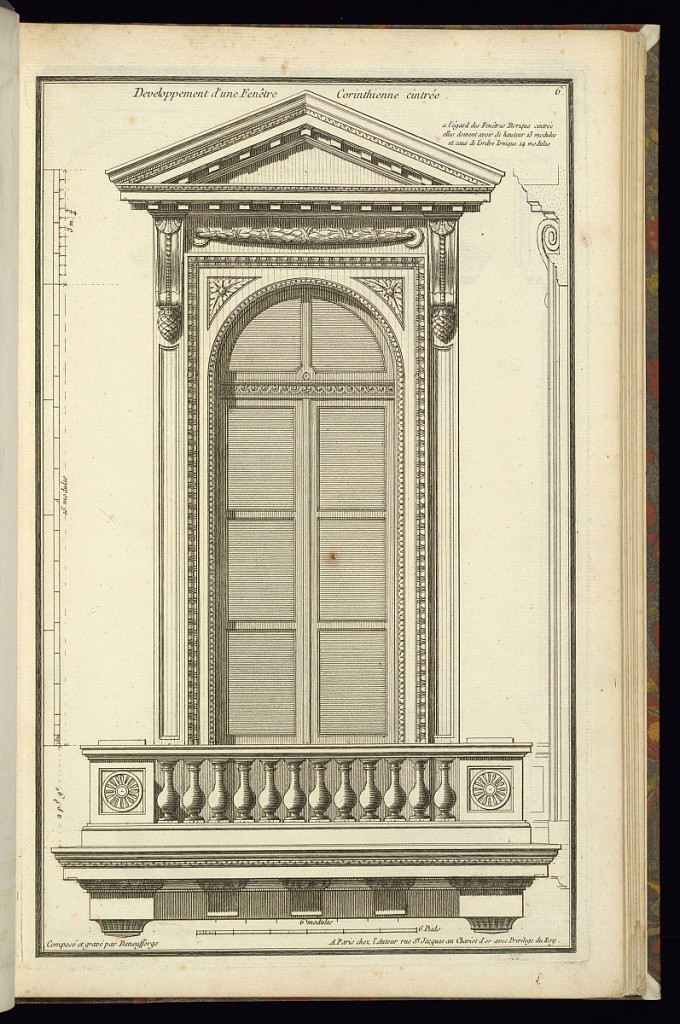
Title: Developpement d'une Fenêtre Corinthienne cintrée
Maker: Jean-François de Neufforge, Flemish, 1714–1791
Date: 1768
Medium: Engraving on paper
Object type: Print
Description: Elevation and profile of an arched window with a pediment and balustrade balconey decorated according to the principles of the Corinthian order. The plate is signed and numbered.